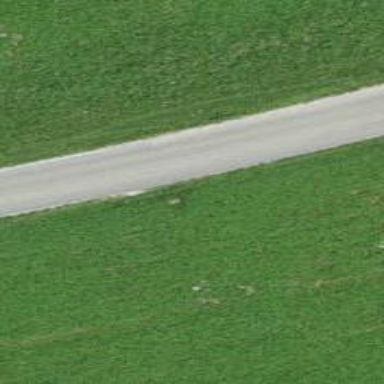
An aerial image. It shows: Unclassified road with asphalt surface.